Field crop: maize
Growth stage: 2
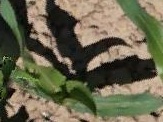
Species: maize